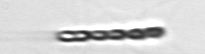
Label: Chaetoceros